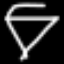
Label: diamond